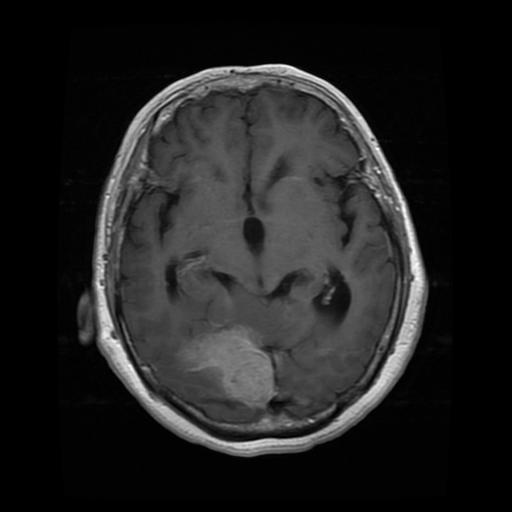
Label: meningioma